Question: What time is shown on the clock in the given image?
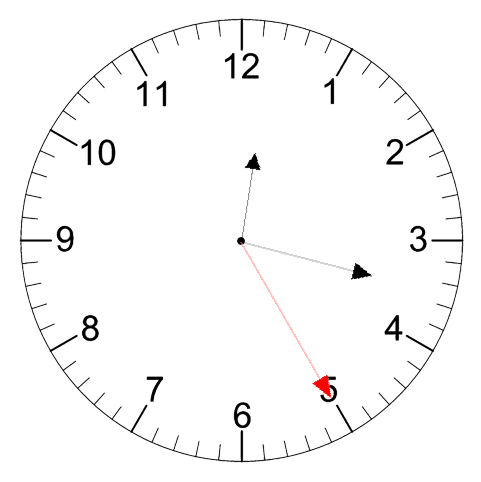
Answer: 12:17:25